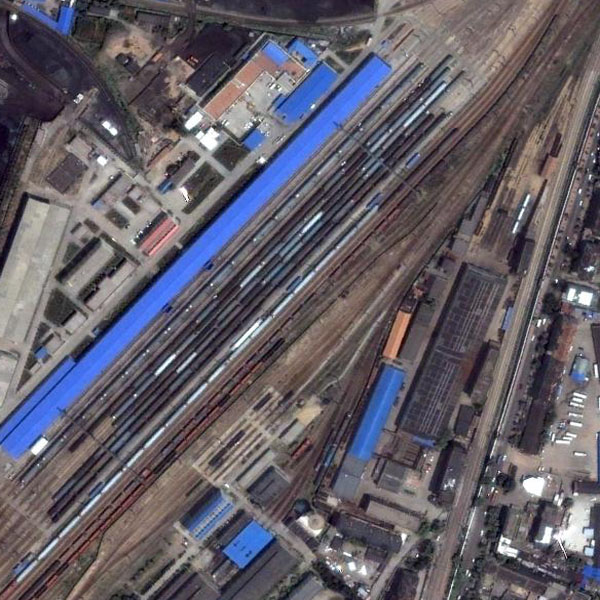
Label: RailwayStation